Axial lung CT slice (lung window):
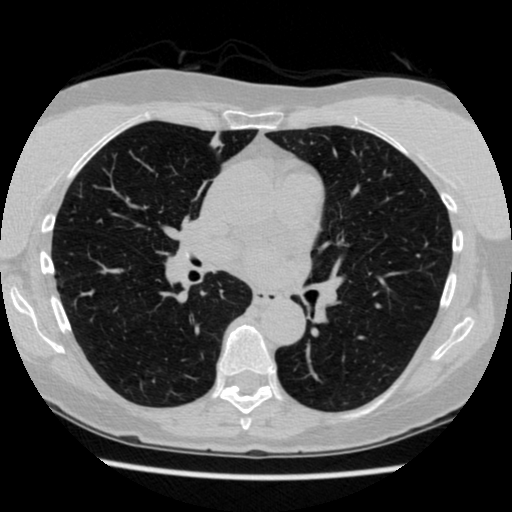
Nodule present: no